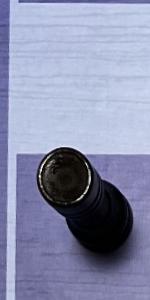
Label: Rook_Black